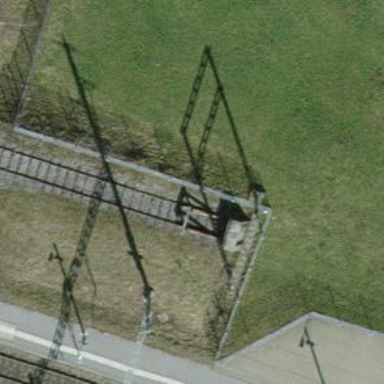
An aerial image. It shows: Railway buffer stop.